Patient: sex M, age 47
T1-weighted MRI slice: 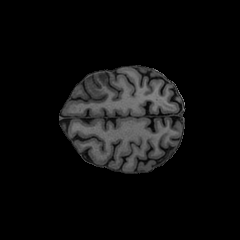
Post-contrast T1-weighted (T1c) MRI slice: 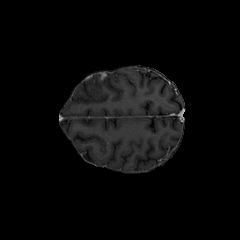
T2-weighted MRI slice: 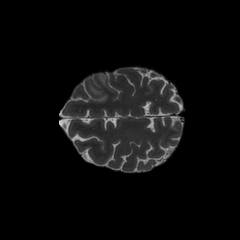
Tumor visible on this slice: yes
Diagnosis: Glioblastoma, IDH-wildtype
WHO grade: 4